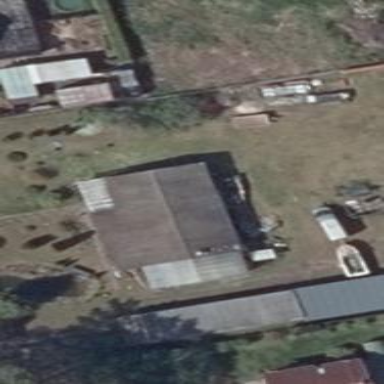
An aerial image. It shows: Part of building.